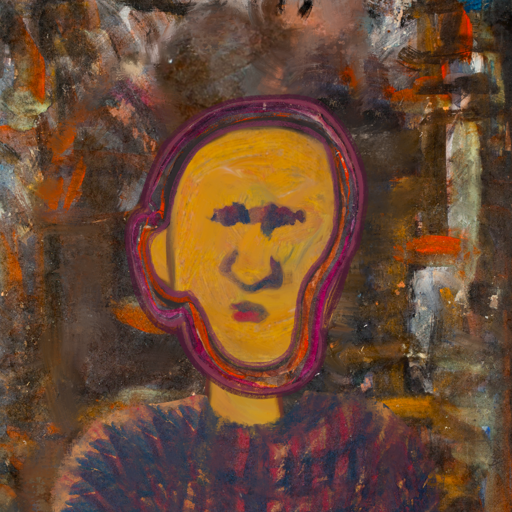
Background: GypsyQueen, Head And Neck Front: After_Raid, Face Front: In_The_Sun, Bust: In_The_Sun, Hair Front: Hypocrite, Head Accessory: Blank, Second Necklace: Blank, Necklace: Blank, Baby: Blank